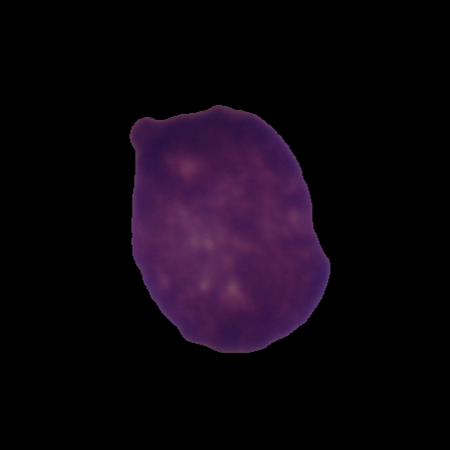
Label: healthy